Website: slack
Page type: billing-address
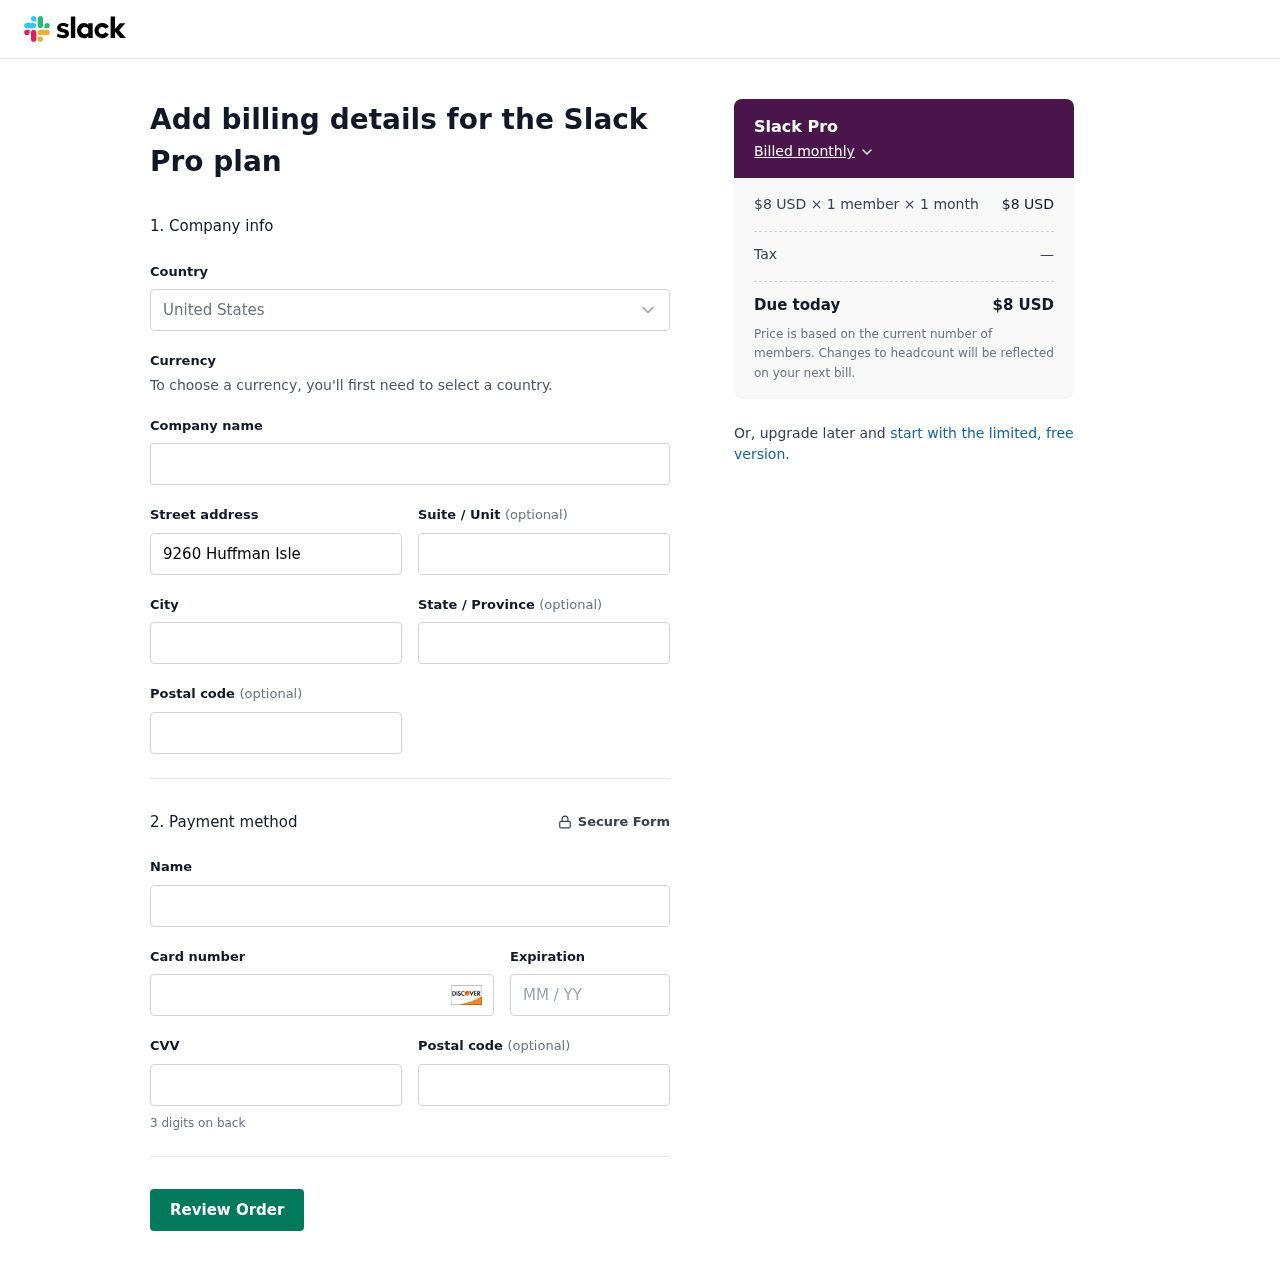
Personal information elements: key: PII_CARD_CVV
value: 798
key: PII_CARD_EXPIRY
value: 06/29
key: PII_CARD_NUMBER
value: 6011 9494 1445 5008
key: PII_CITY
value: Port Tarafort
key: PII_COUNTRY
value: United States
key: PII_FULLNAME
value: Amber Mercado
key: PII_POSTCODE
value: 99689
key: PII_STATE
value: New Hampshire
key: PII_STREET
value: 9260 Huffman Isle
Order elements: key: ORDER_PLAN_PRICE
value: $8 USD
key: ORDER_NUM_MEMBERS
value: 1 member
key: ORDER_NUM_MONTHS
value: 1 month
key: ORDER_SUBTOTAL
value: $8 USD
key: ORDER_TAX
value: —
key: ORDER_TOTAL
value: $8 USD